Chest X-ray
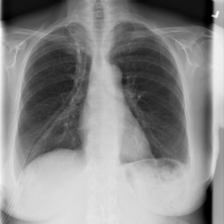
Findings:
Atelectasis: negative
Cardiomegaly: negative
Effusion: negative
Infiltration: negative
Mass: negative
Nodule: negative
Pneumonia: negative
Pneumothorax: negative
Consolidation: negative
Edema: negative
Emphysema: negative
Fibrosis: negative
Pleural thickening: negative
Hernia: negative